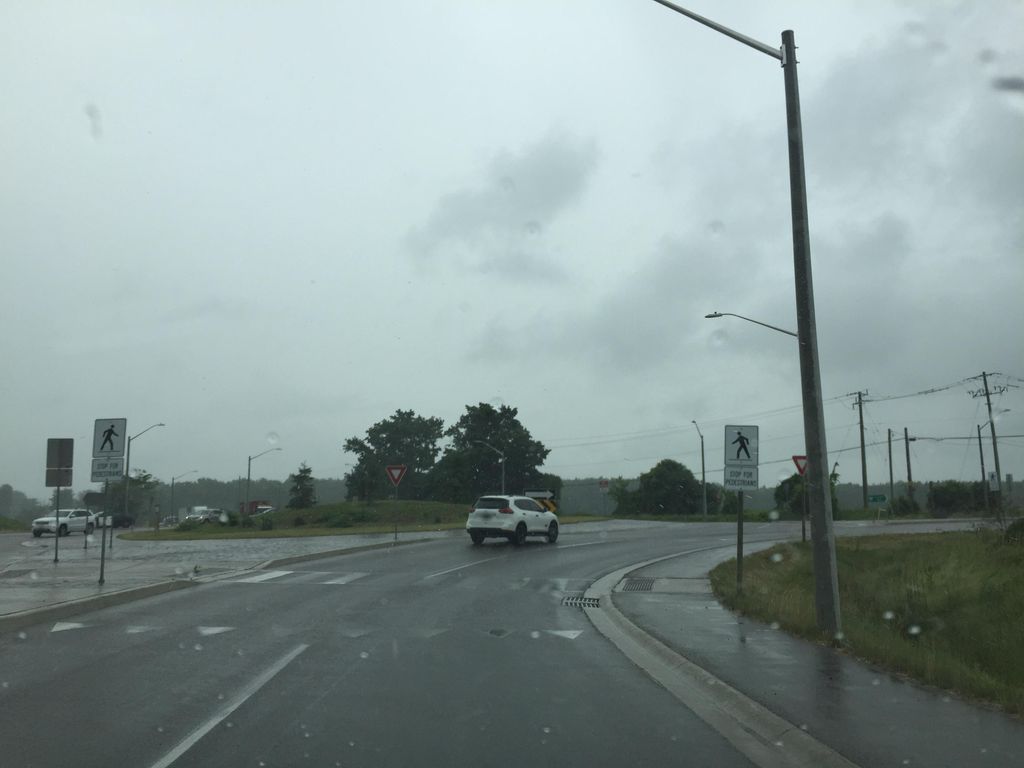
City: kitchener-waterloo